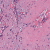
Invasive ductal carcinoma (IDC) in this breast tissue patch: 1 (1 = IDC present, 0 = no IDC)